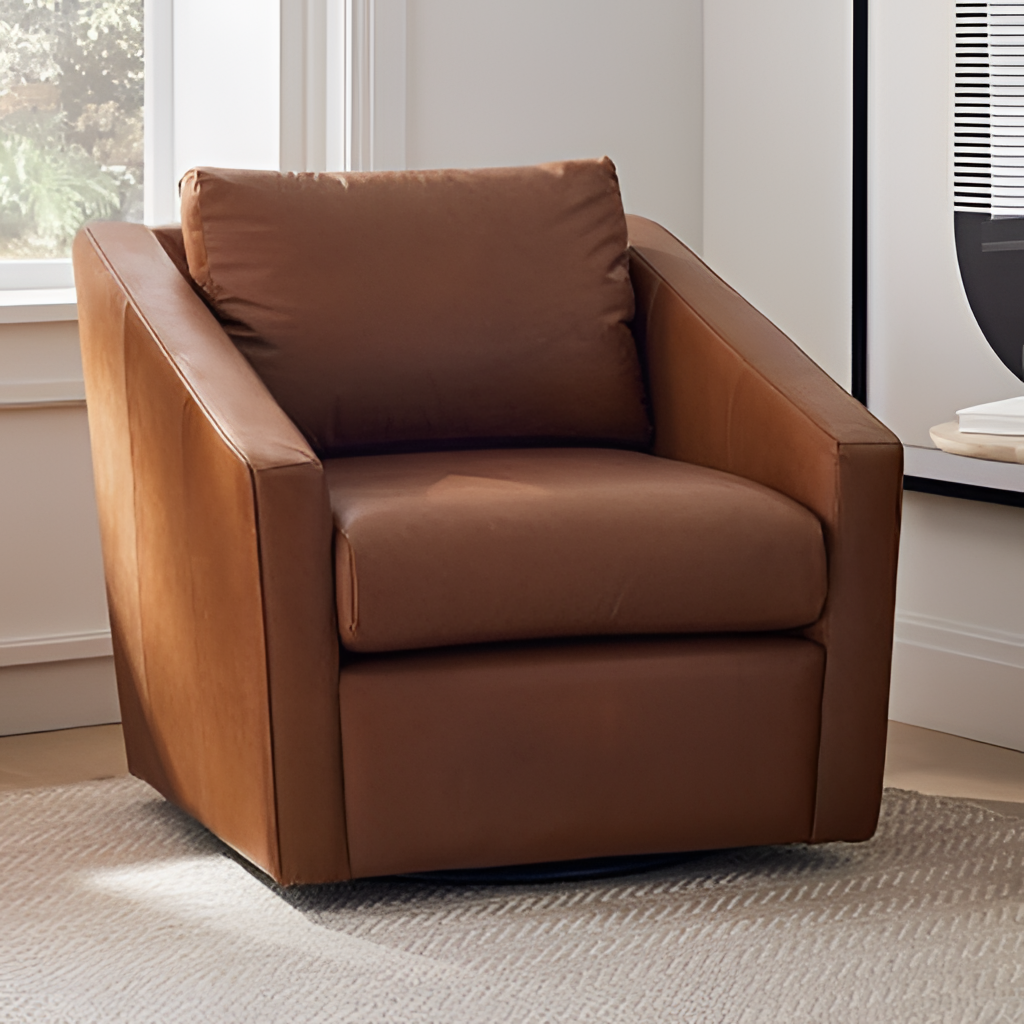
leather armchair, living room, rug flooring, with geometric pattern, contemporary, white paint wallpaper, with solid pattern